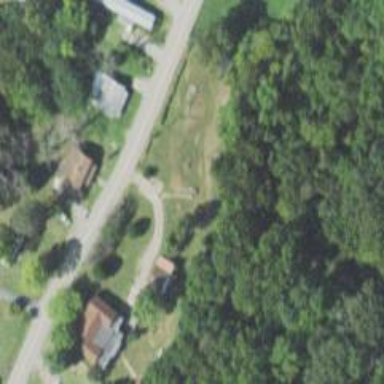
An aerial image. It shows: Driveway leading to service road.